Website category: jobs
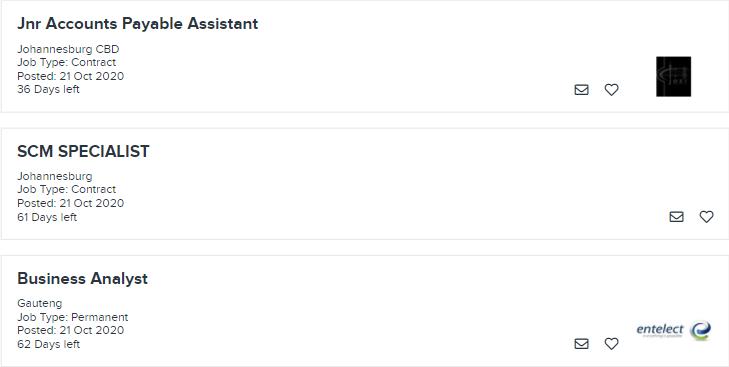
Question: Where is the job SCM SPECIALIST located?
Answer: Johannesburg

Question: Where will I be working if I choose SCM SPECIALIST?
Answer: Johannesburg

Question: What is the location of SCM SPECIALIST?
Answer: Johannesburg

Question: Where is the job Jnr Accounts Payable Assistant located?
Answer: Johannesburg CBD

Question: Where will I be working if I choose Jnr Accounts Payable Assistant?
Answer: Johannesburg CBD

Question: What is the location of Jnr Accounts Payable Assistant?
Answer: Johannesburg CBD

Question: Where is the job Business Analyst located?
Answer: Gauteng

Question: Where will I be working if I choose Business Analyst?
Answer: Gauteng

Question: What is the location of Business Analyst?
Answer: Gauteng

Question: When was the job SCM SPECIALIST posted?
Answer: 21 Oct 2020

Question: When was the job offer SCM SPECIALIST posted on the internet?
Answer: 21 Oct 2020

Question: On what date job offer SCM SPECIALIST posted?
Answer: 21 Oct 2020

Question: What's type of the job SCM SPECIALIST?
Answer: Job Type: Contract

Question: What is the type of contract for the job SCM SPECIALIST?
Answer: Job Type: Contract

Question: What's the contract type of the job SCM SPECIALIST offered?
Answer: Job Type: Contract

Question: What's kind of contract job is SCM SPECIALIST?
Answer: Job Type: Contract

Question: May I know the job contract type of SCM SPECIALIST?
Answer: Job Type: Contract

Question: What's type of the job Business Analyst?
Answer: Job Type: Permanent

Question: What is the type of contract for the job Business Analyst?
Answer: Job Type: Permanent

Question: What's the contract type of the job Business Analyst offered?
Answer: Job Type: Permanent

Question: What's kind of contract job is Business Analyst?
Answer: Job Type: Permanent

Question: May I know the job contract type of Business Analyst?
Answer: Job Type: Permanent

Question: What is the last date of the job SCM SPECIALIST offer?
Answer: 61 Days left

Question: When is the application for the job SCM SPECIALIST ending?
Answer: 61 Days left

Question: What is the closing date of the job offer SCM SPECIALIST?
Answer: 61 Days left

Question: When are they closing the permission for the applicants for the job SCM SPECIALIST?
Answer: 61 Days left

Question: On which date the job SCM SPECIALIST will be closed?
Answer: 61 Days left

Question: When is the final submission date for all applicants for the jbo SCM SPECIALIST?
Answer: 61 Days left

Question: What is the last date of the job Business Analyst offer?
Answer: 62 Days left

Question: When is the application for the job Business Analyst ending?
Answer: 62 Days left

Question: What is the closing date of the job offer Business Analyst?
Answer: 62 Days left

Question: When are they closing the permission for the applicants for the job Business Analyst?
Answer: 62 Days left

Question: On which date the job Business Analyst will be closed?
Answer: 62 Days left

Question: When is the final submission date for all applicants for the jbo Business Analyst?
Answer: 62 Days left

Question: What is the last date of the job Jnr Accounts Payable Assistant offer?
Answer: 36 Days left

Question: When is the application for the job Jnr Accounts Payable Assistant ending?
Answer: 36 Days left

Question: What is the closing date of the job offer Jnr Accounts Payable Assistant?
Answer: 36 Days left

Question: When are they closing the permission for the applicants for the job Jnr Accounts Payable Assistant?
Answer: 36 Days left

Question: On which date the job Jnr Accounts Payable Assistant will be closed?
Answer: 36 Days left

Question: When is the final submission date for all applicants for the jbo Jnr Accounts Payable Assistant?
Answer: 36 Days left

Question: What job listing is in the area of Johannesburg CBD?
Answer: Jnr Accounts Payable Assistant

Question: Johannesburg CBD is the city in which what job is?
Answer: Jnr Accounts Payable Assistant

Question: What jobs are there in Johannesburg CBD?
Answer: Jnr Accounts Payable Assistant

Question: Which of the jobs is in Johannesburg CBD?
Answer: Jnr Accounts Payable Assistant

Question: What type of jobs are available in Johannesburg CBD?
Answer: Jnr Accounts Payable Assistant

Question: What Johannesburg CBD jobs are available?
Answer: Jnr Accounts Payable Assistant

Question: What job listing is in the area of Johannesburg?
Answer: SCM SPECIALIST

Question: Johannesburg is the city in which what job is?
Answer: SCM SPECIALIST

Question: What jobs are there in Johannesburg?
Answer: SCM SPECIALIST

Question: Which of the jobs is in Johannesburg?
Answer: SCM SPECIALIST

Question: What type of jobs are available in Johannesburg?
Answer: SCM SPECIALIST

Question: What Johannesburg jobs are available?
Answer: SCM SPECIALIST

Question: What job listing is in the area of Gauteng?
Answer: Business Analyst

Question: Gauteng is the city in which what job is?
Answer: Business Analyst

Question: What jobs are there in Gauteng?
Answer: Business Analyst

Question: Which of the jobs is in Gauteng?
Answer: Business Analyst

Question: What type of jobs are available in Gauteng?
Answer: Business Analyst

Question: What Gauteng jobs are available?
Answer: Business Analyst